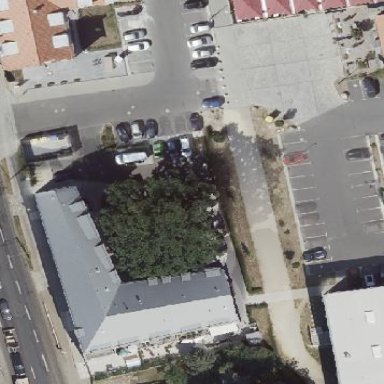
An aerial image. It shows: Nursing home.